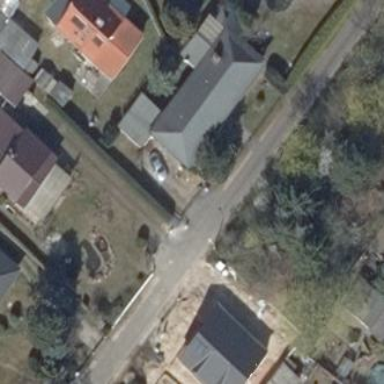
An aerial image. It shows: Detached building with hipped roof.